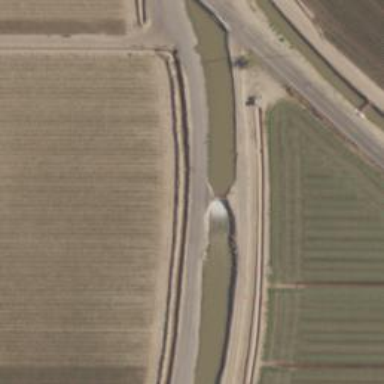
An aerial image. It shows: Sluice gate on the waterway.